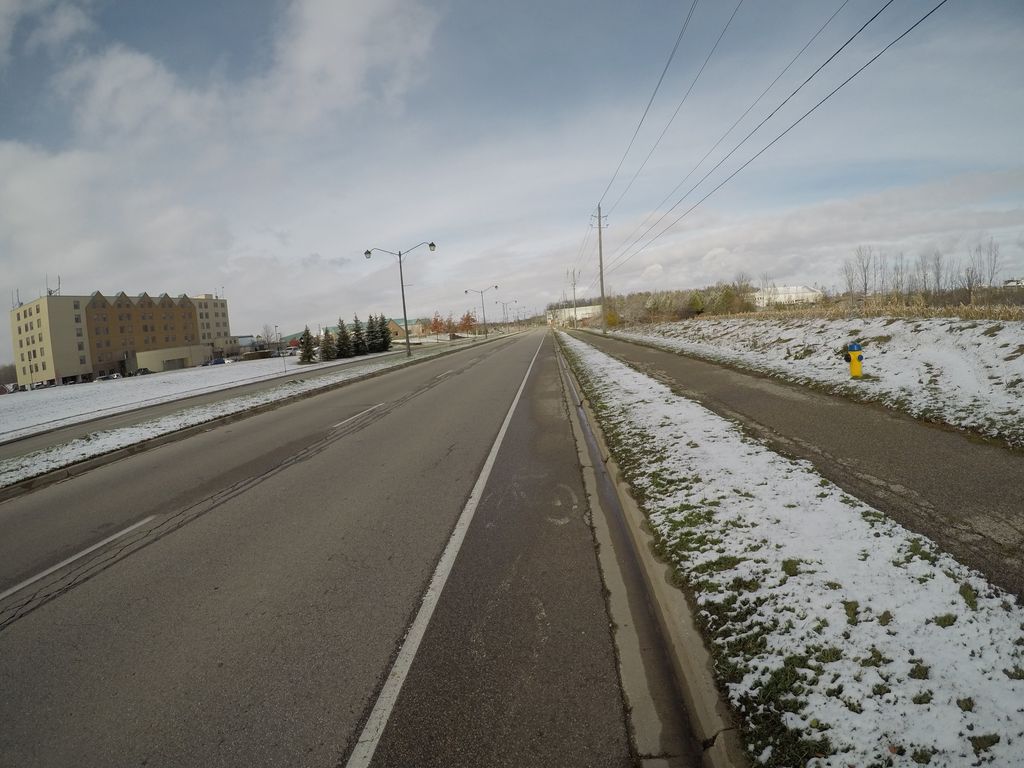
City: kitchener-waterloo